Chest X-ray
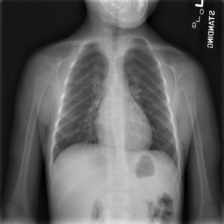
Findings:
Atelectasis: negative
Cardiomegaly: negative
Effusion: negative
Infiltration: negative
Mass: negative
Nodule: negative
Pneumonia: negative
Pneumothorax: negative
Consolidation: negative
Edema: negative
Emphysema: negative
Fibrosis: negative
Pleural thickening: negative
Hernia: negative